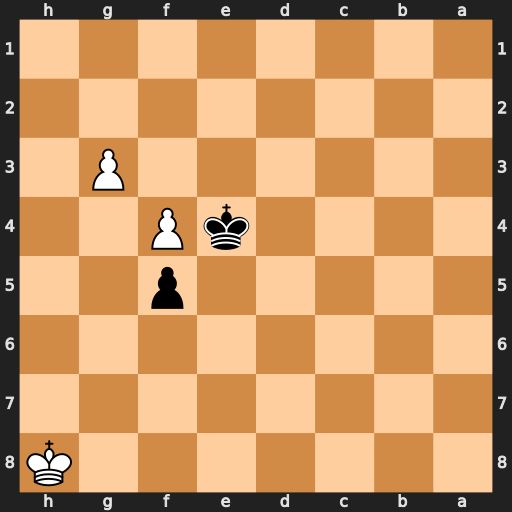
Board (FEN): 7K/8/8/5p2/4kP2/6P1/8/8
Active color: b
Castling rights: -
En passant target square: -
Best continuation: Kf3 Kg7 Kxg3 Kf6 Kxf4